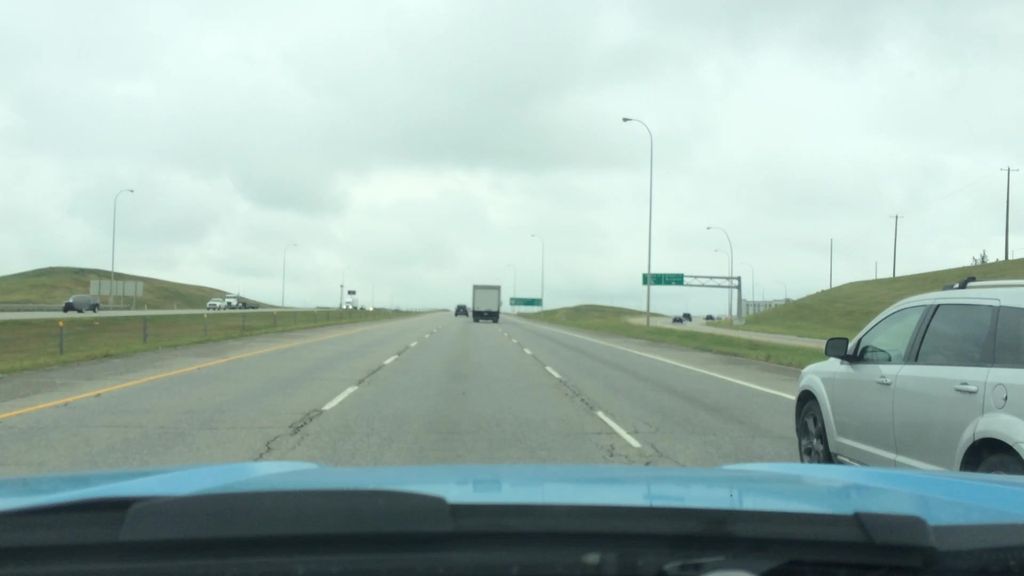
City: calgary